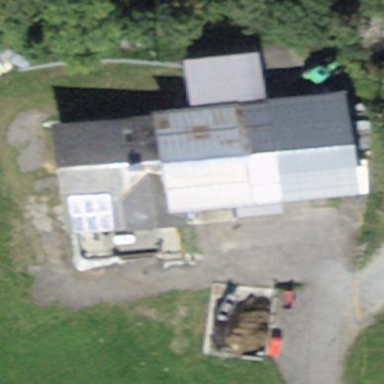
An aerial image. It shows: Farm building.